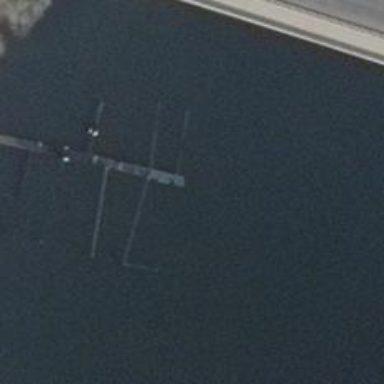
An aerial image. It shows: Man-made pier.